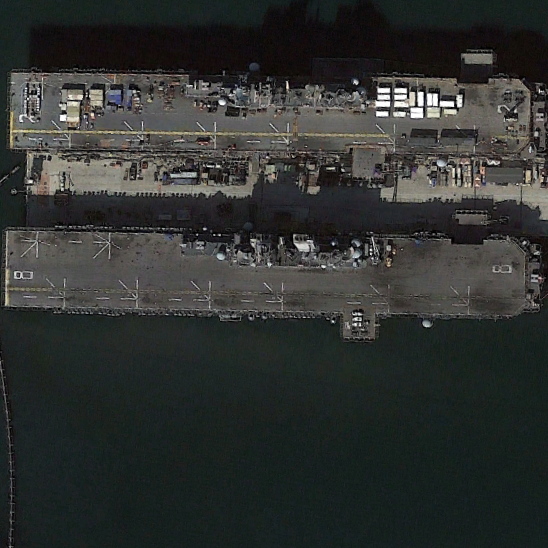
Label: assault